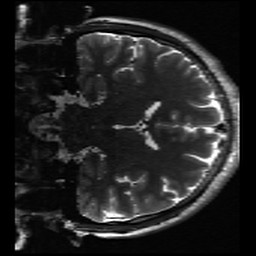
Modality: inplaneT2
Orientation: coronal